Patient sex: F
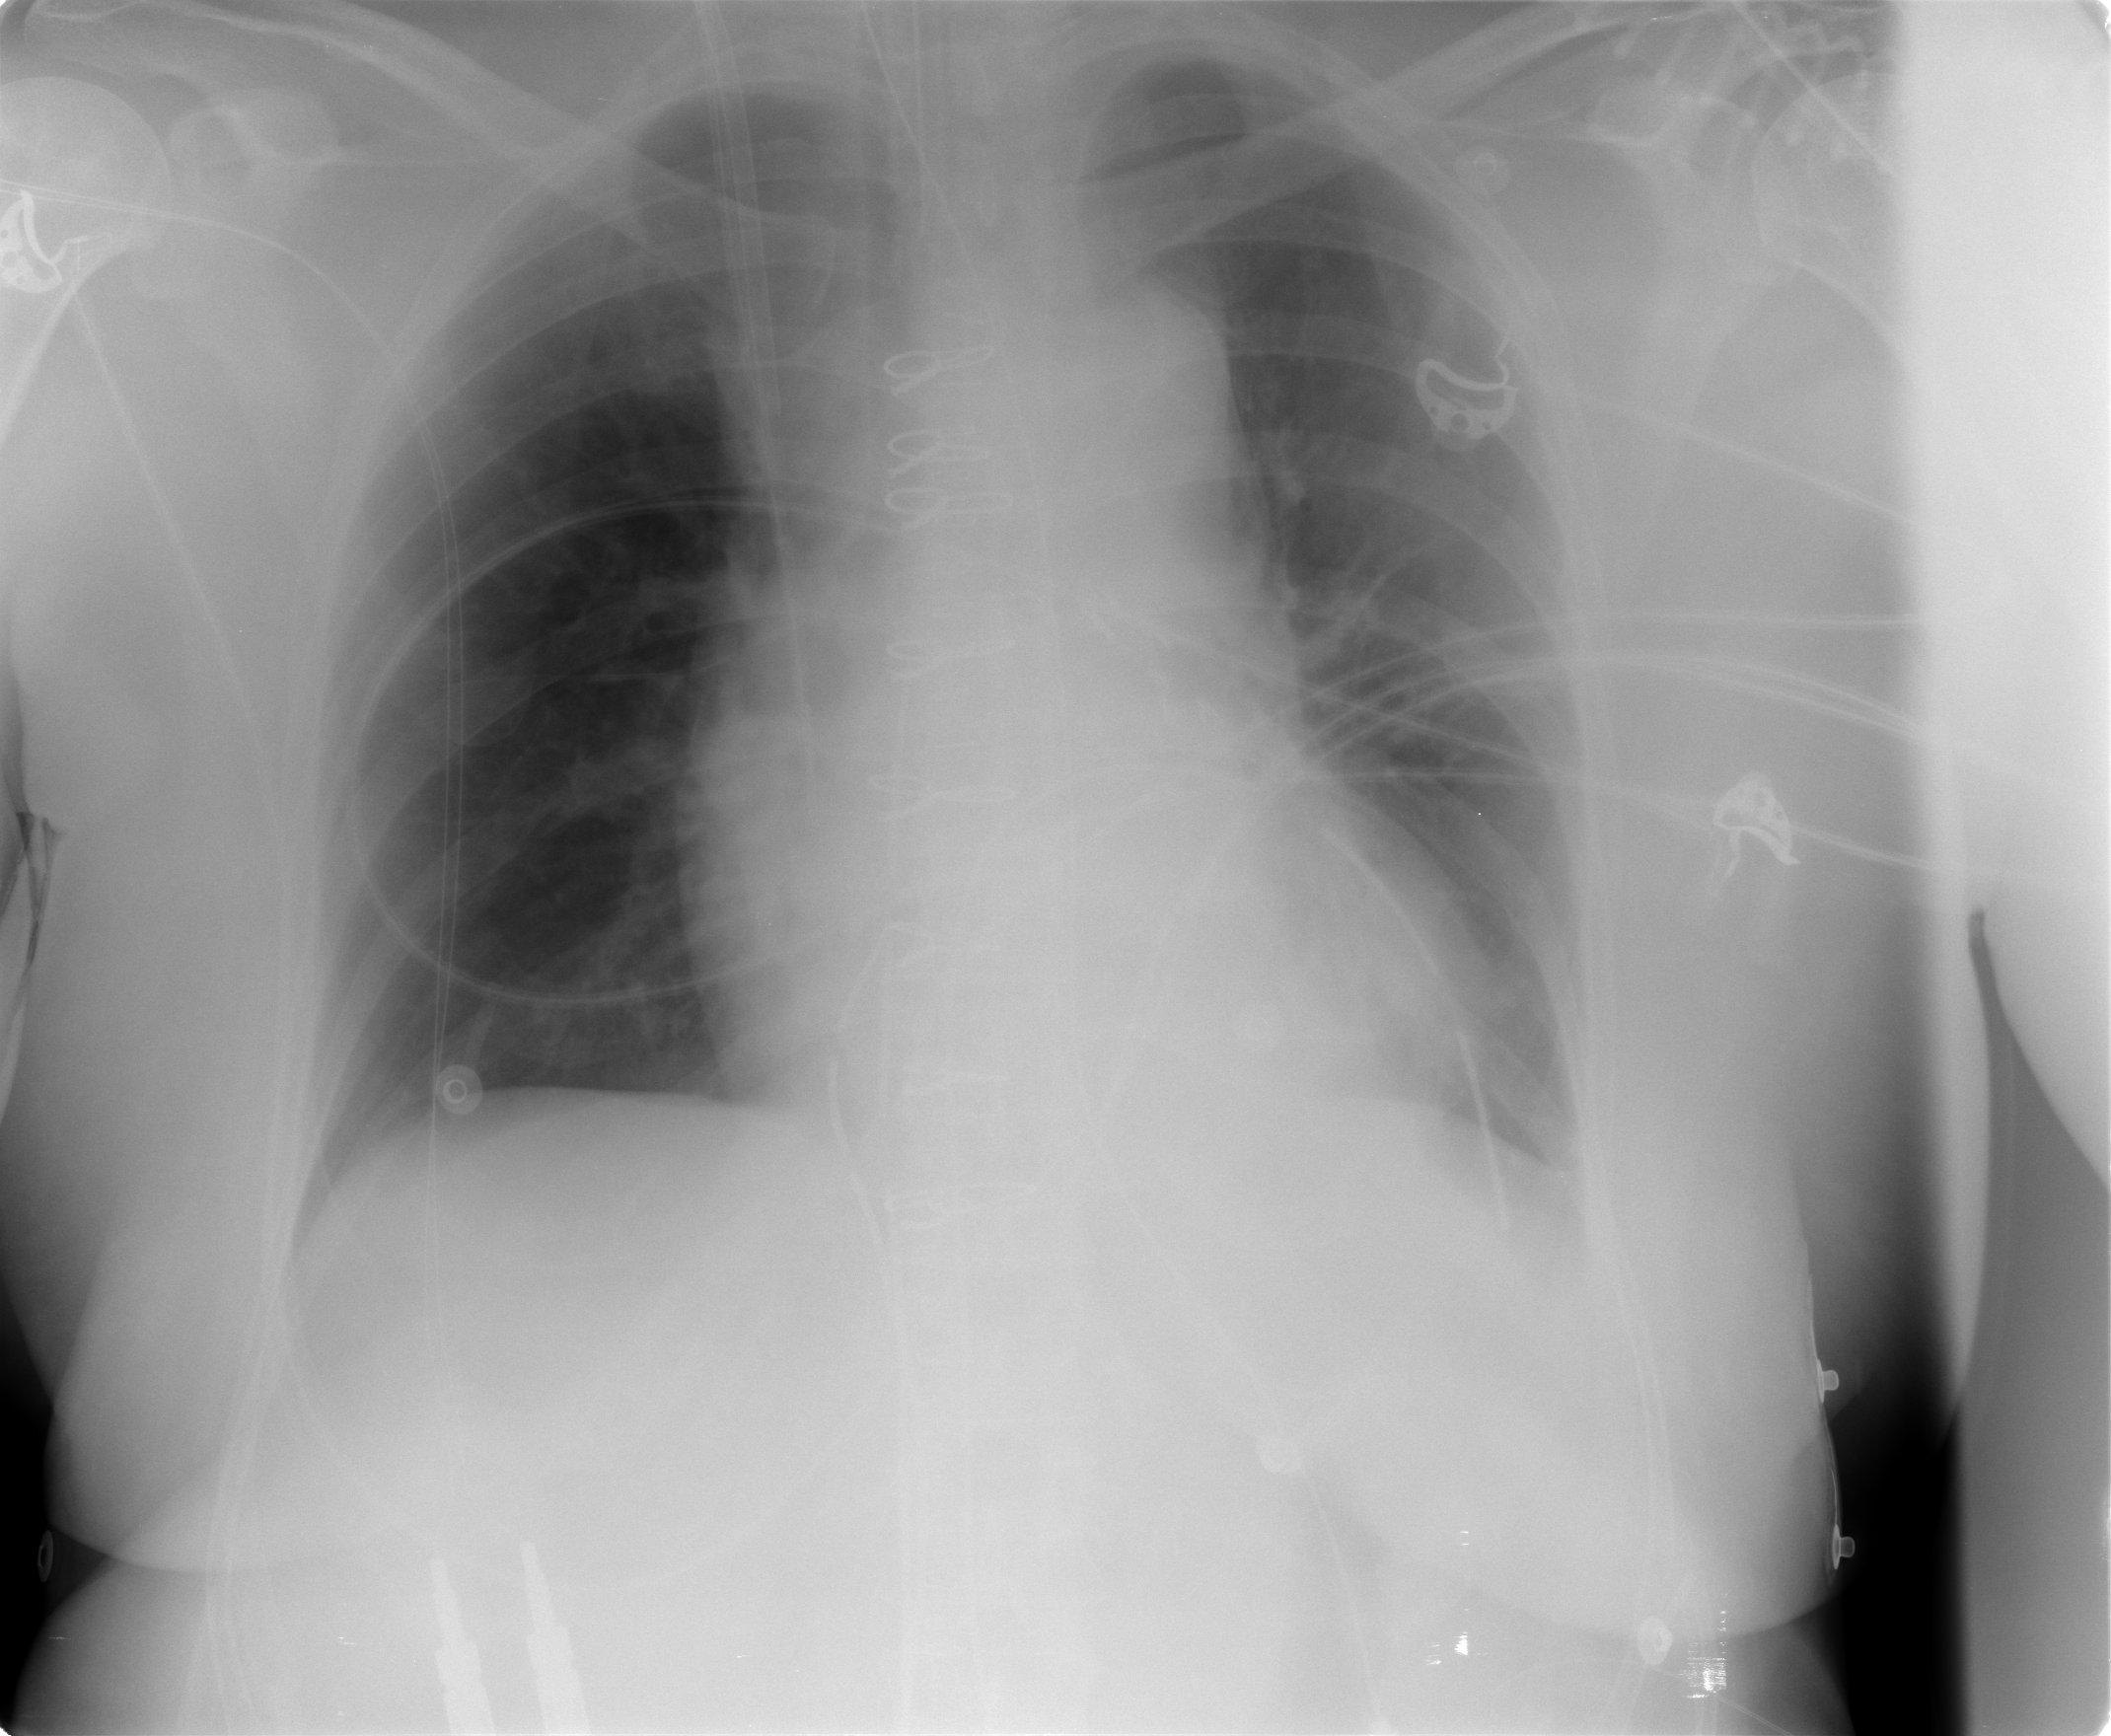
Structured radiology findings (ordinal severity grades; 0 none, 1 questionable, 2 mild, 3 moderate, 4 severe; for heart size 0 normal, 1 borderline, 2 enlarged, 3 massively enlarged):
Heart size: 0
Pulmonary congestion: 0
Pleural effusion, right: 0
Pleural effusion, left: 1
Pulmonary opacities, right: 0
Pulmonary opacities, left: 0
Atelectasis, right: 0
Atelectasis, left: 0